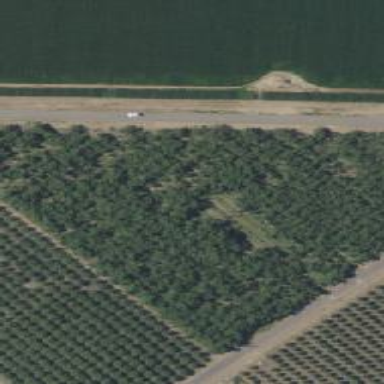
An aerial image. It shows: Orchard filled with walnut trees.